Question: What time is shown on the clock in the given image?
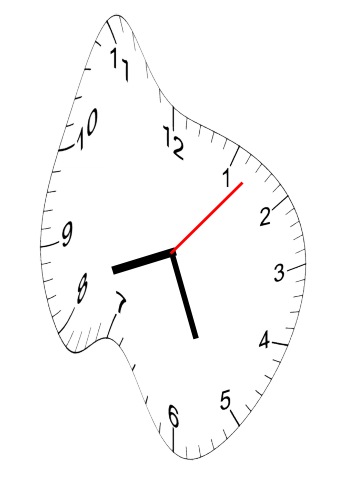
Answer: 08:26:07